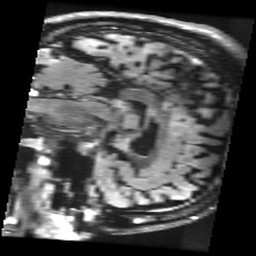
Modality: FLAIR
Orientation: sagittal
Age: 21
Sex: female
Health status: healthy
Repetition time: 12 s
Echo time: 0.09782 s